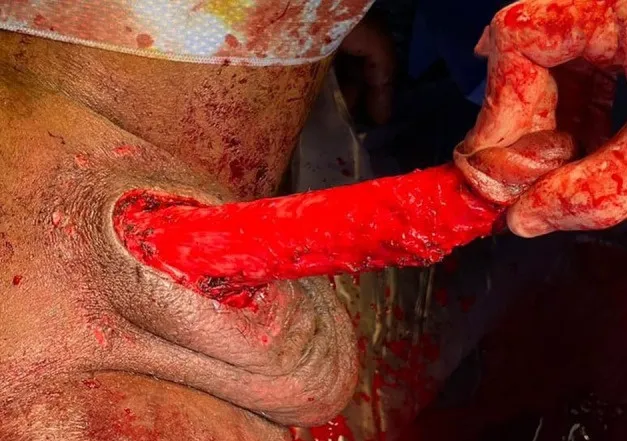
Patient underwent circumcision and skin degloving, resulting in the complete removal of skin from the glans edge to the penile base, as well as midline anterior scrotal skin. The Buck's fascia remained intact, and the SPC was in place.
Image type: medical_photograph (other_medical_photograph)